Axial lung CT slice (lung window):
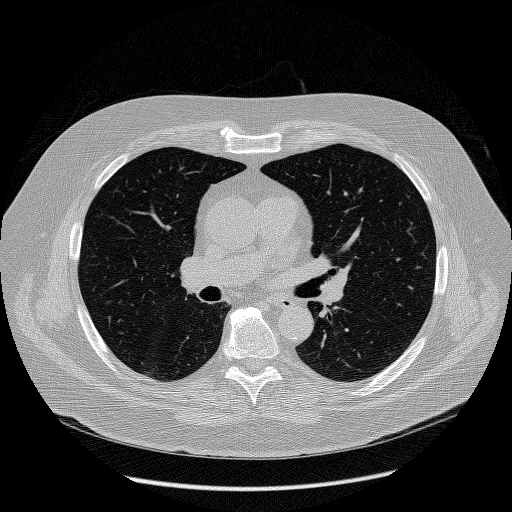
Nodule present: no